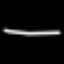
Label: line